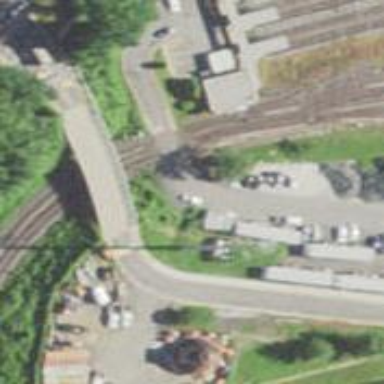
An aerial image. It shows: Electrified rail passing through service yard.